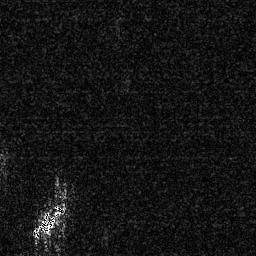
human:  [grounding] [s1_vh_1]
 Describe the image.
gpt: In the satellite image, there is  <ref>1 medium ship </ref> <box>[[10, 77, 25, 93, 0]]</box> located at bottom left.